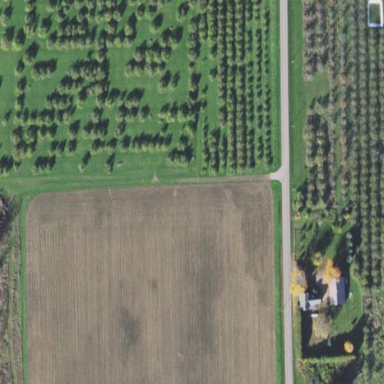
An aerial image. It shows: Orchard.